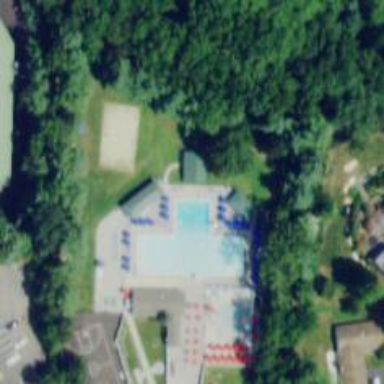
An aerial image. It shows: Sports centre specializing in swimming activities located in leisure land area.